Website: lowes
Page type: customer-info-address
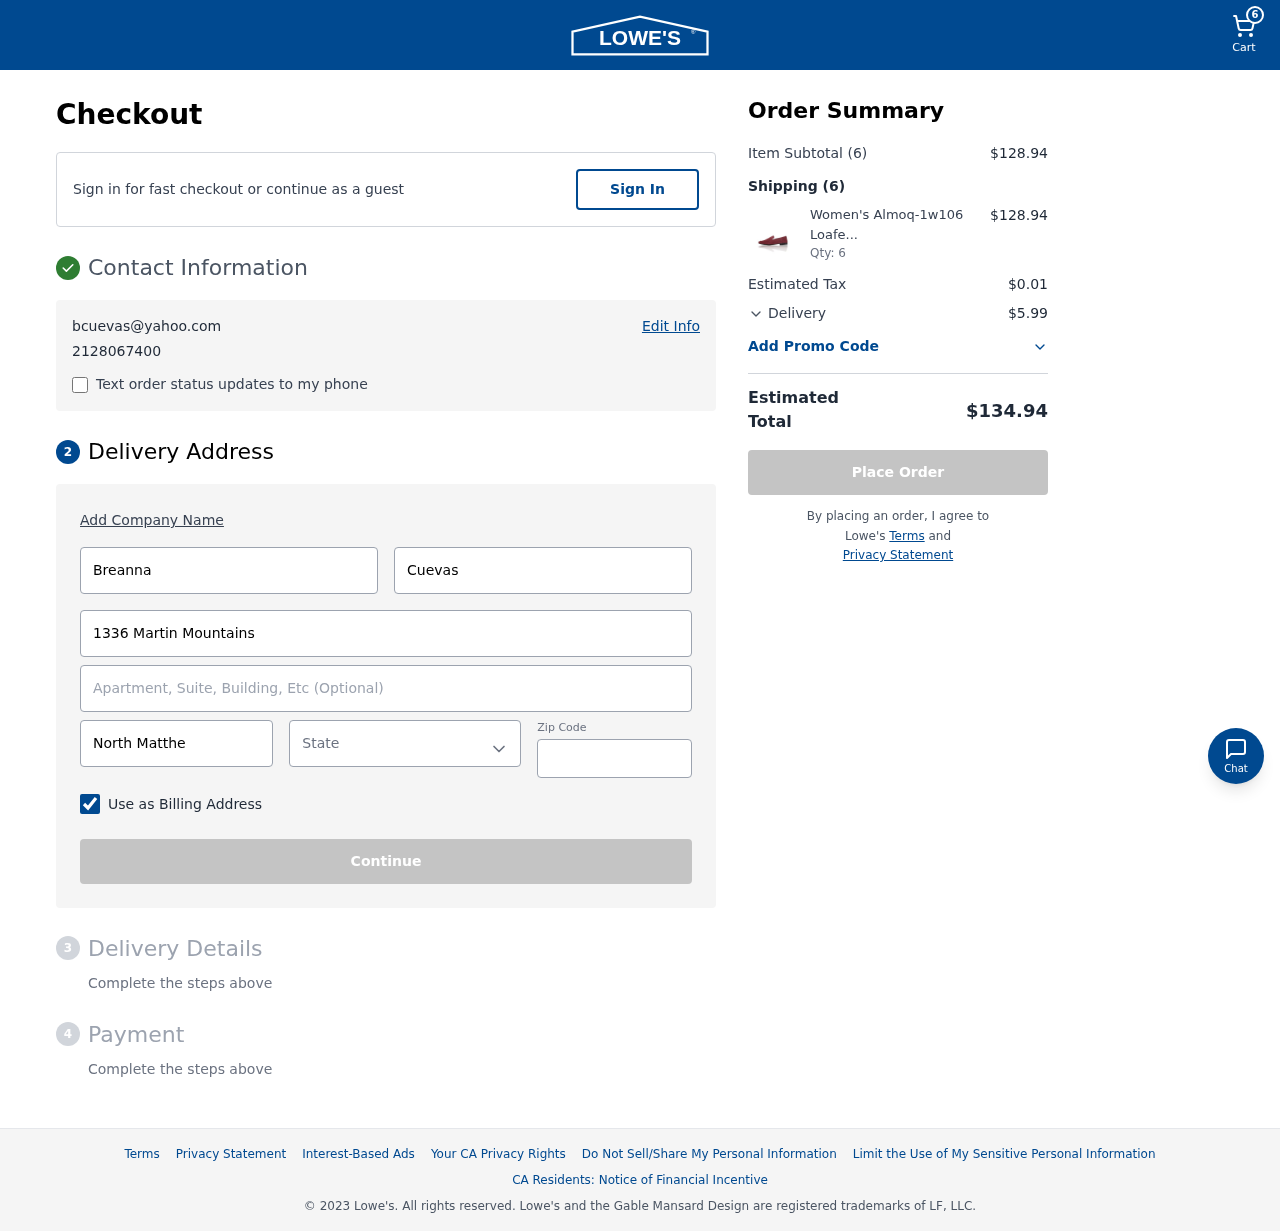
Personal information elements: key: PII_CITY
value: North Matthewfurt
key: PII_EMAIL
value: bcuevas@yahoo.com
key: PII_FIRSTNAME
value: Breanna
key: PII_LASTNAME
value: Cuevas
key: PII_PHONE
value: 2128067400
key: PII_POSTCODE
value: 62989
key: PII_STATE
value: FM
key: PII_STREET
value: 1336 Martin Mountains
Product elements: key: PRODUCT1_NAME
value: Women's Almoq-1w106 Loafers, Red Burgundy, 8 US
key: PRODUCT1_QUANTITY
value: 6
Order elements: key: ORDER_NUM_ITEMS
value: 6
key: ORDER_SUBTOTAL
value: $128.94
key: ORDER_NUM_ITEMS2
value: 6
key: ORDER_SUBTOTAL2
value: $128.94
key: ORDER_TAX
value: $0.01
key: ORDER_SHIPPING_COST
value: $5.99
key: ORDER_TOTAL
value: $134.94